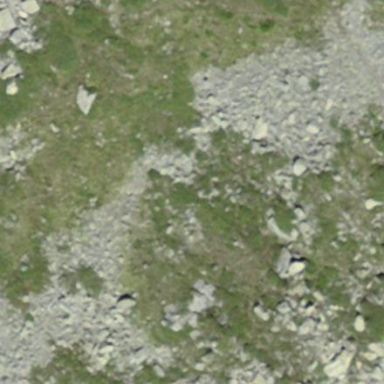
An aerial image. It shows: Scree landscape.